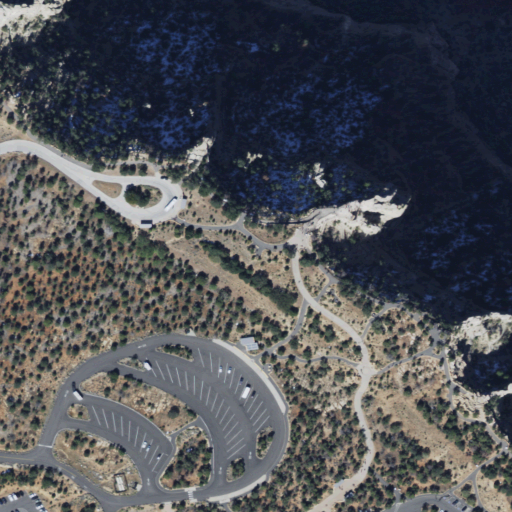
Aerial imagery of cliff(s) in Arizona named Mather Point containing evergreen forest, shrub, medium intensity development, low intensity development, open development, and high intensity development